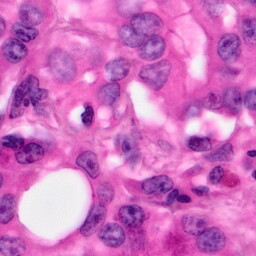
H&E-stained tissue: Pancreatic